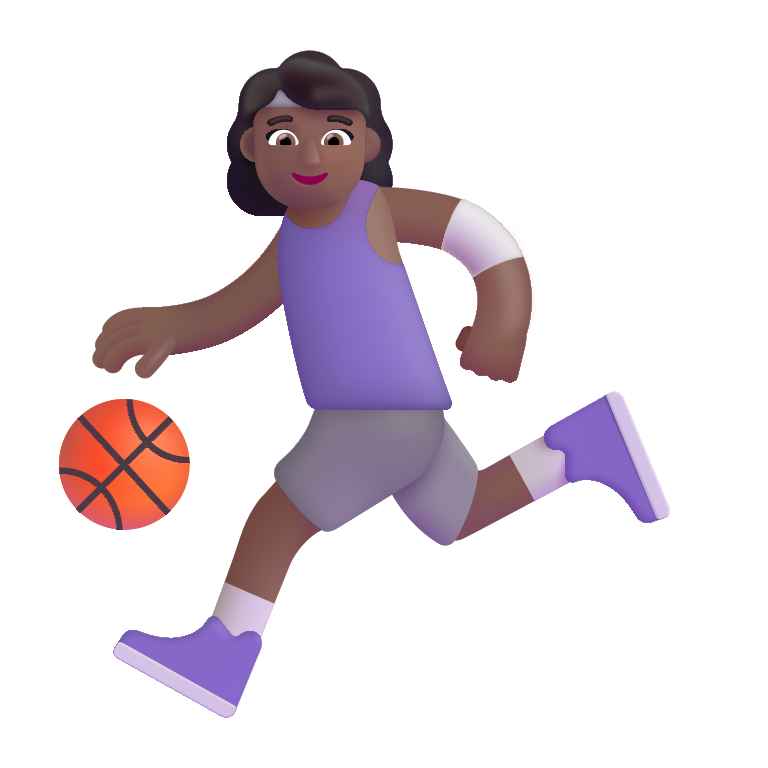
woman bouncing ball color  dark